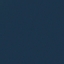
Land use / land cover class: SeaLake